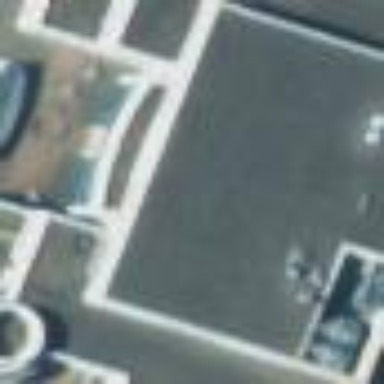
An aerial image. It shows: Part of building.